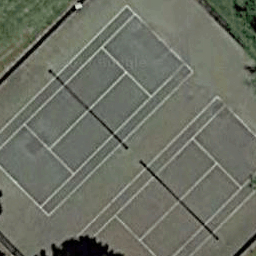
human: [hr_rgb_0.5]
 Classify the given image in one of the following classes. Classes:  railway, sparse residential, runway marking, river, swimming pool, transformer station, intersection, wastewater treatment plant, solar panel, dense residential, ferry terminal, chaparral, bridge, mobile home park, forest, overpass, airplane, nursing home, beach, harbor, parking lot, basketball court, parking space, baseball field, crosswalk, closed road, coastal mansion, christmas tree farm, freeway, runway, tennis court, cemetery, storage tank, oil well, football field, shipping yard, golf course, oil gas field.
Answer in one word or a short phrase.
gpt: tennis court